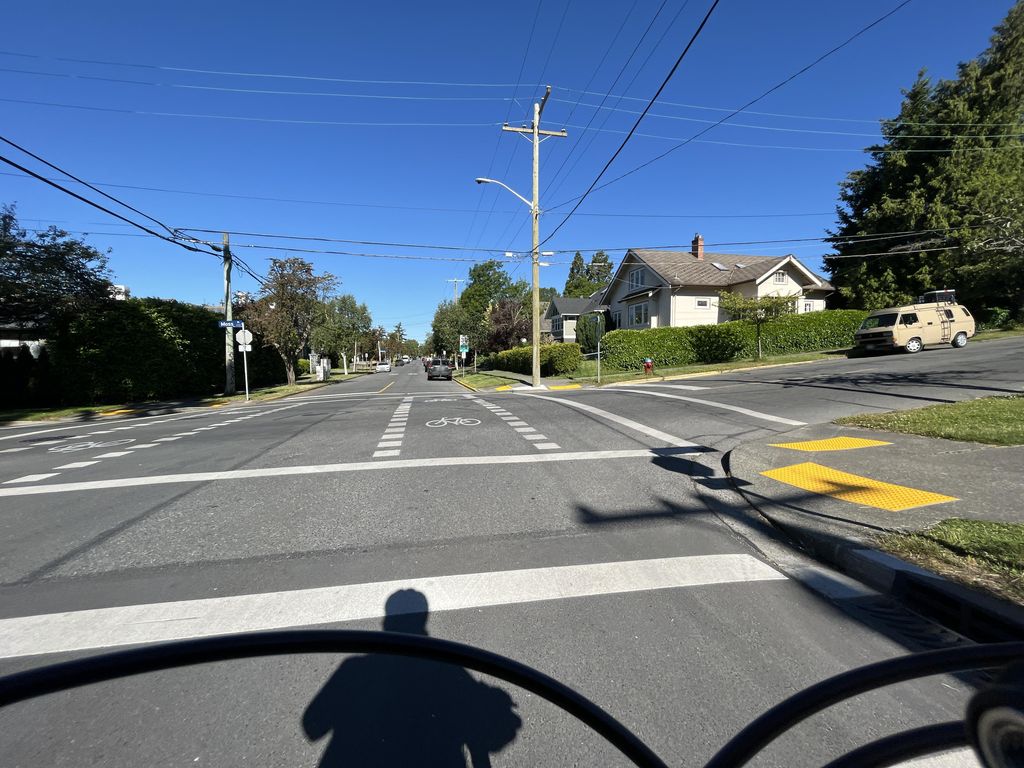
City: victoria